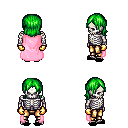
a pixel art fantasy rpg character, male body template, skeleton, pink cape, gold greaves, green long bangs hairstyle, gold gloves, black slippers, four views (front, back, left, right), 2x2 character sprite sheet, small pixel art, hard edges, no anti-aliasing